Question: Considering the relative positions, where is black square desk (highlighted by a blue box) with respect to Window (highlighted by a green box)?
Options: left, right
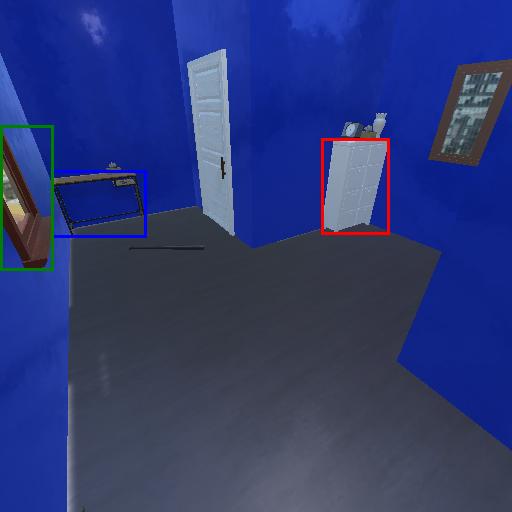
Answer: left